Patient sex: M
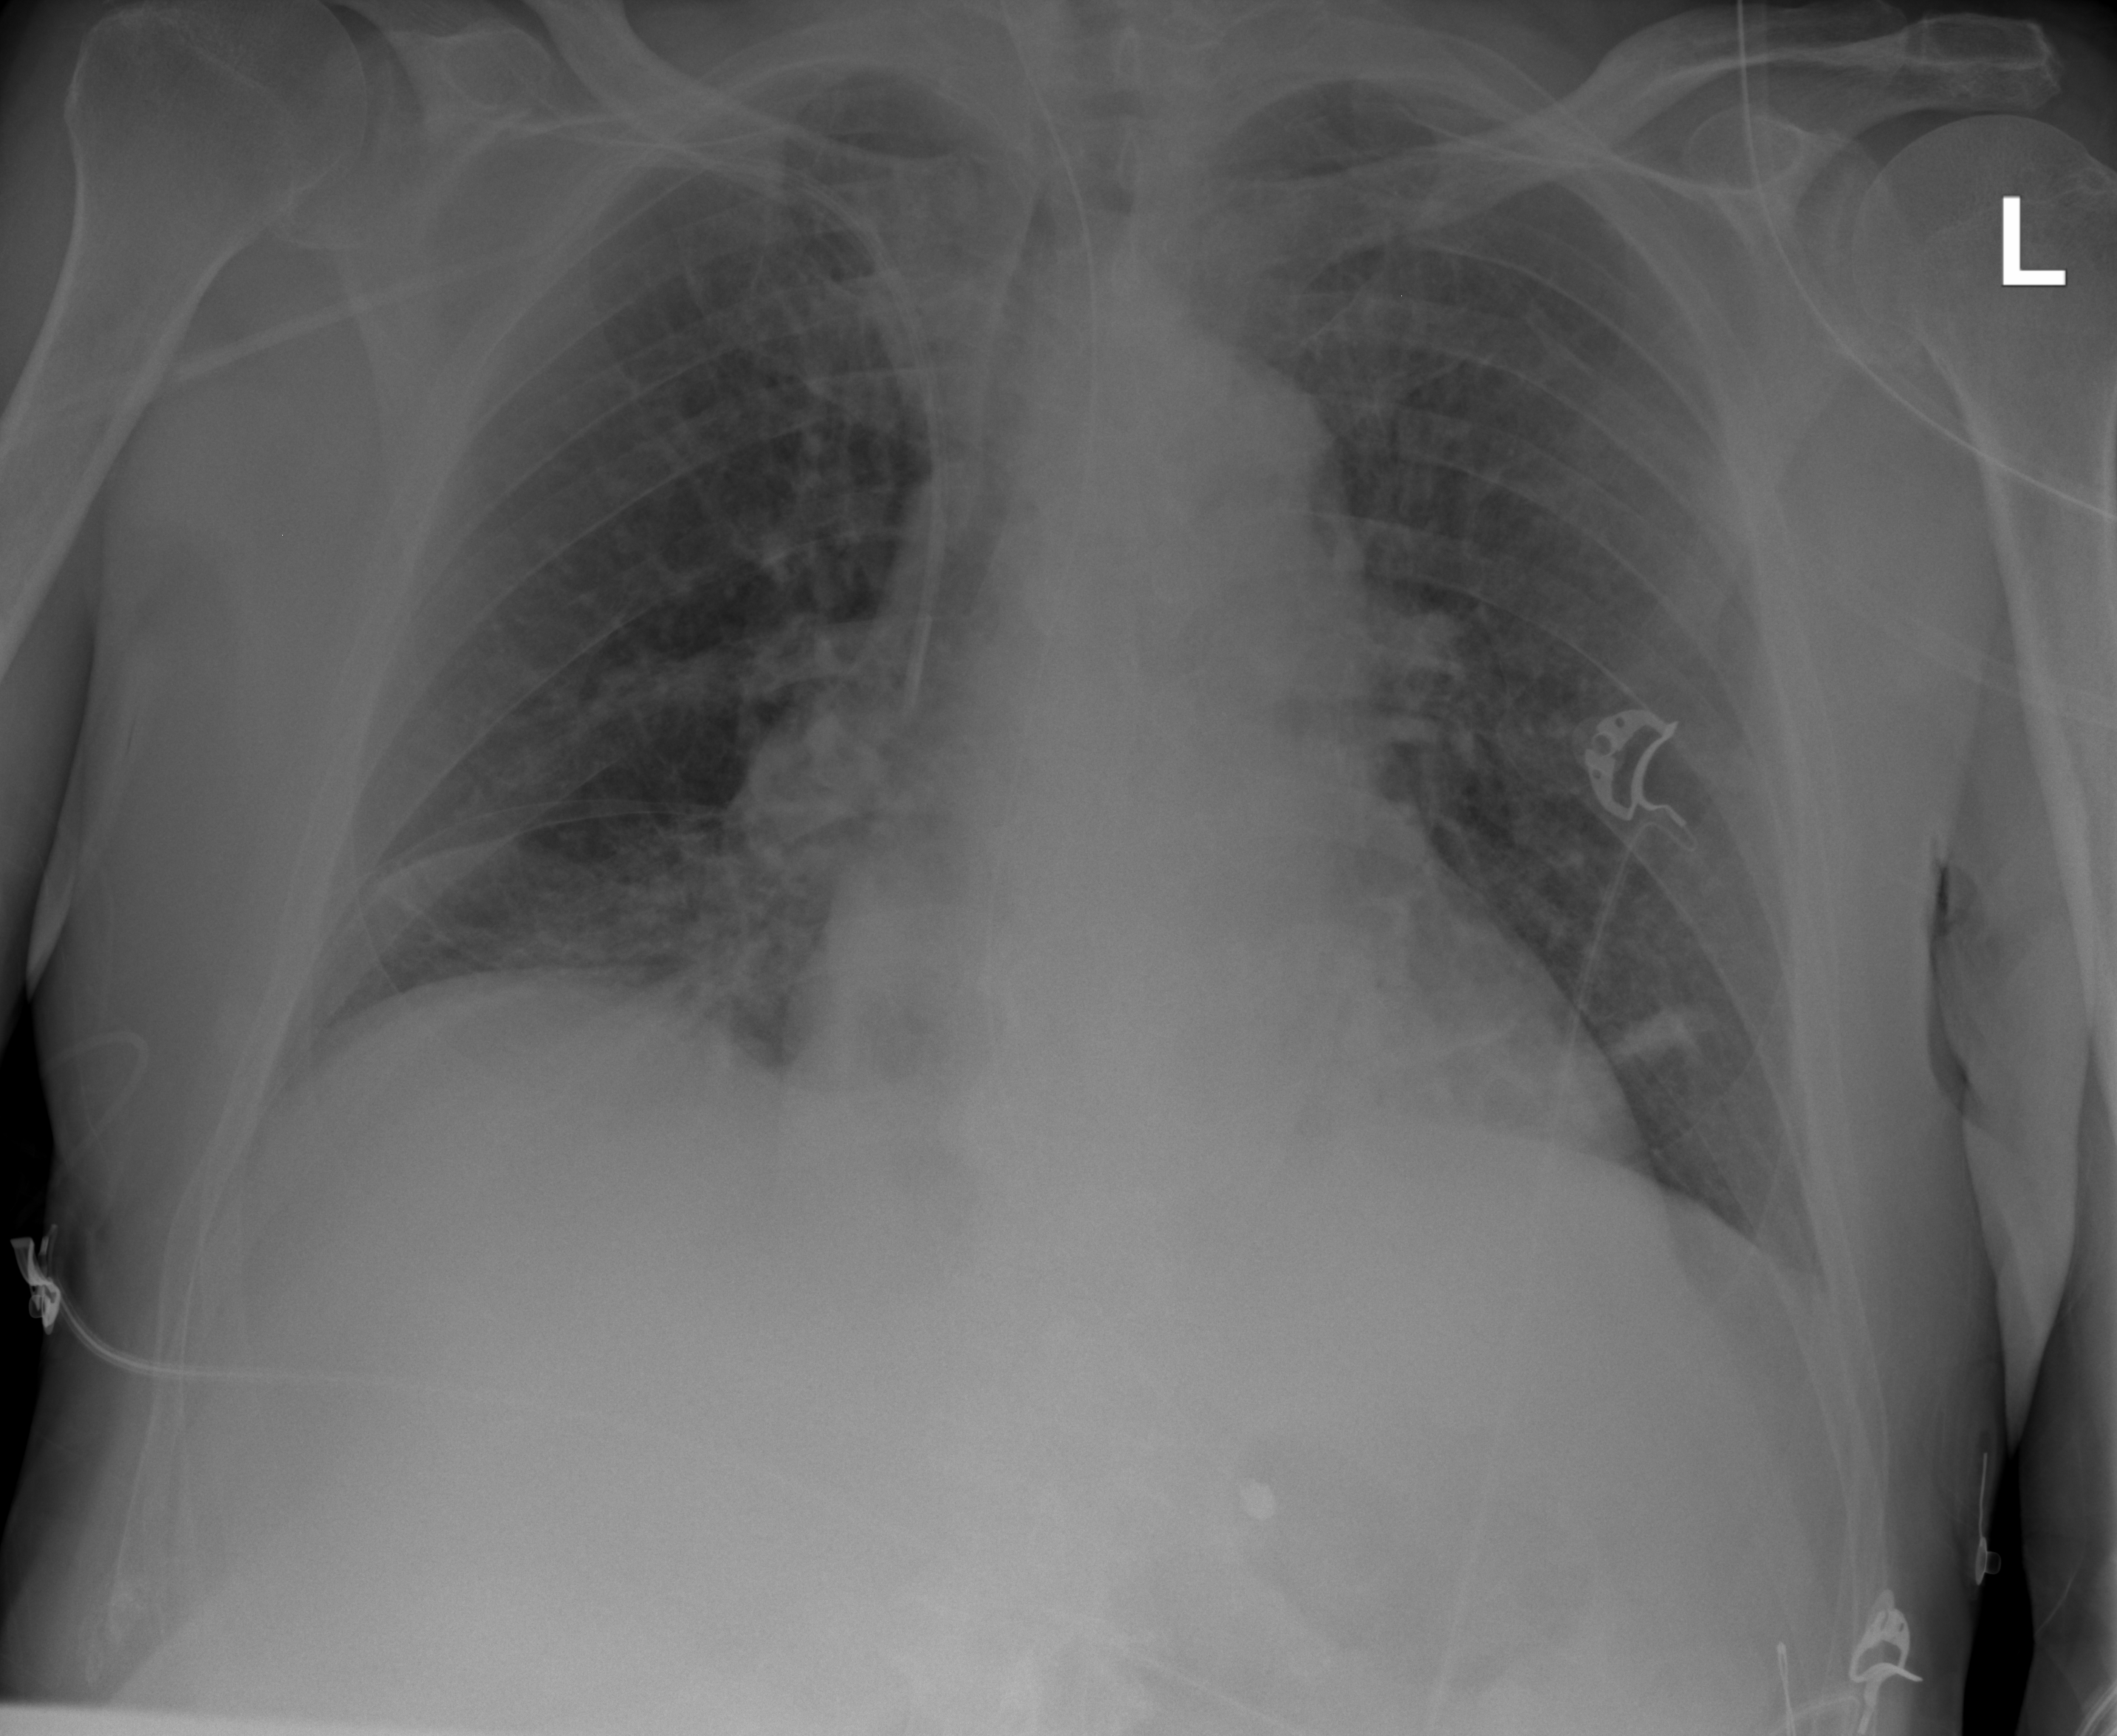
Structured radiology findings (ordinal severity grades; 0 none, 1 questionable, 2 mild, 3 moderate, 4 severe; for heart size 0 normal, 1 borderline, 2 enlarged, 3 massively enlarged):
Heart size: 2
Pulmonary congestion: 1
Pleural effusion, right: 0
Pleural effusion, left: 0
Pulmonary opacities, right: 2
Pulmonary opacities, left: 0
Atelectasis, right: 2
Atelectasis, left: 2